This time-frequency spectrogram was computed from a bearing vibration snapshot; brighter regions carry more energy. Diagnose the bearing from this image, choosing from: normal, inner_race, outer_race, ball.
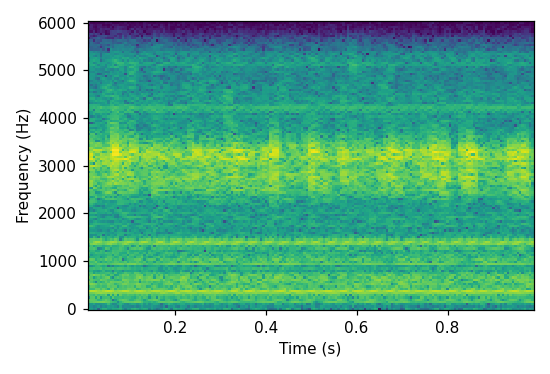
Answer: ball